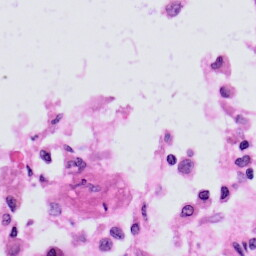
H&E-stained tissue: Skin